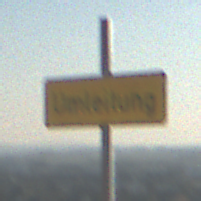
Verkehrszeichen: Umleitungsankuendigung
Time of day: MorningAfternoon
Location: Outdoor (Nature)
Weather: PartlyCloudy
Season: NotSpecified
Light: Natural